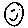
Label: smiley face